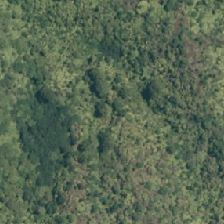
Land cover: broadleaved_indigenous_hardwood